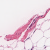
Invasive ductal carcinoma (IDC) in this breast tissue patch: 0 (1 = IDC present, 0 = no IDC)